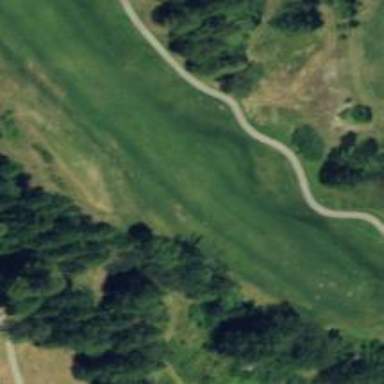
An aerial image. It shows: Scenic golf fairway.